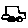
Label: car